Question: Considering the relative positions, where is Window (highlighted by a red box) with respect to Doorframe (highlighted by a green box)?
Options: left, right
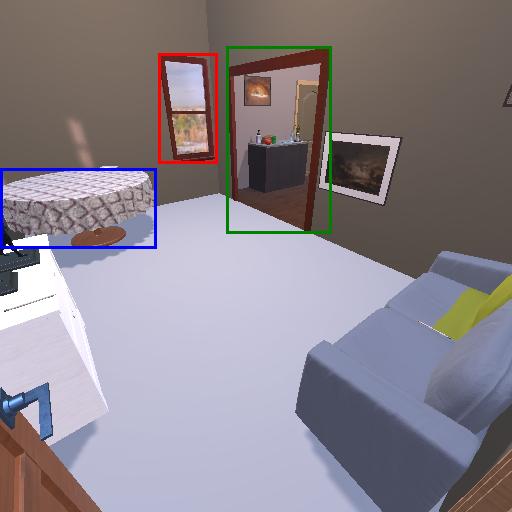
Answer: left